Field crop: tomato
Growth stage: 1
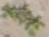
Species: portulaca